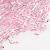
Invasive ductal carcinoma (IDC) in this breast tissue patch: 0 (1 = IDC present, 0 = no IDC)